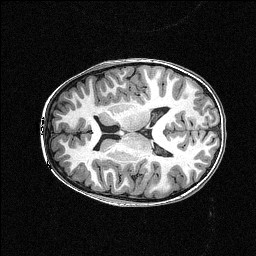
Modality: T1w
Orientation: axial
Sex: male